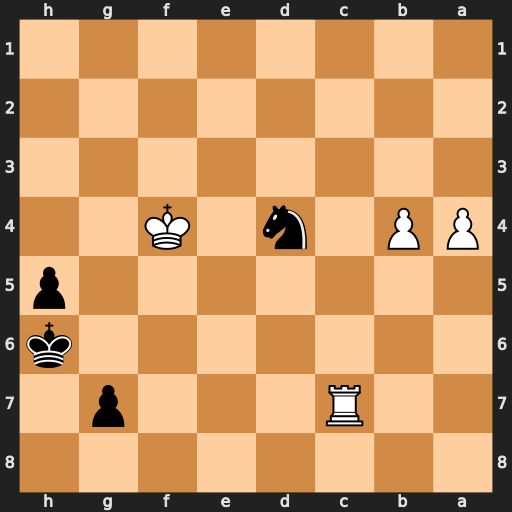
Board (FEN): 8/2R3p1/7k/7p/PP1n1K2/8/8/8
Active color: b
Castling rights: -
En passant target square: -
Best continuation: Ne6+ Ke5 Nxc7